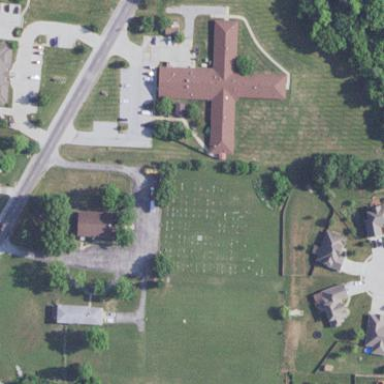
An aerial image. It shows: Graveyard.